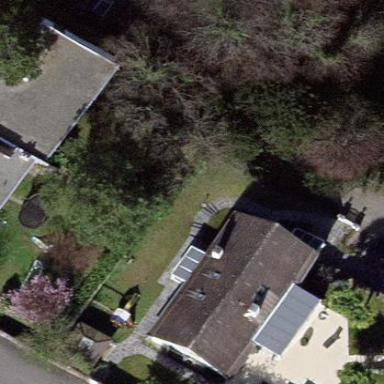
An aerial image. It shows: Detached building.